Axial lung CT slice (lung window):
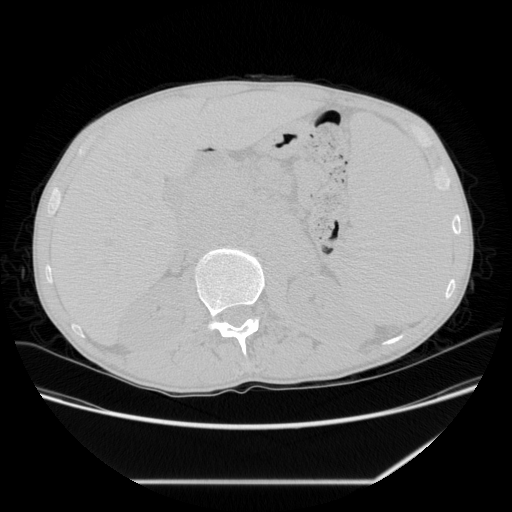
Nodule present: no